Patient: sex M, age 79
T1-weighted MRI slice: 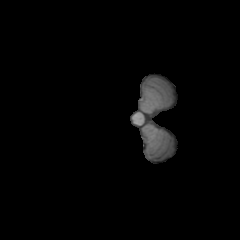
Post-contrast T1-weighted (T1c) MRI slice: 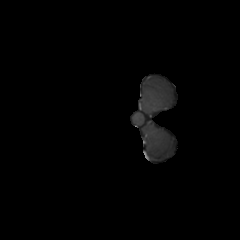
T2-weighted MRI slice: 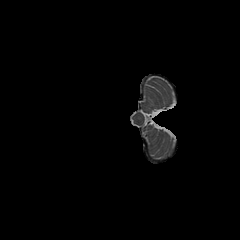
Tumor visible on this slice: no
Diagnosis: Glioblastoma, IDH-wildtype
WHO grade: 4